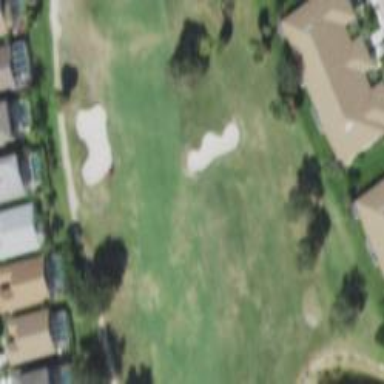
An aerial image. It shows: Golf fairway in the image.